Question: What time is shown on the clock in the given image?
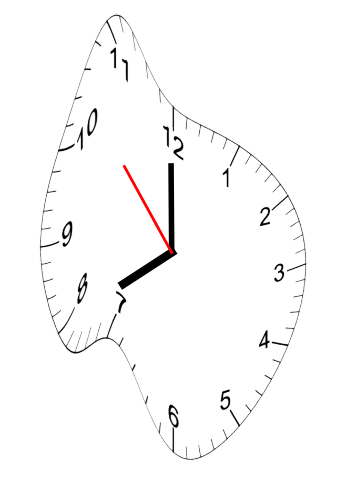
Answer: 07:59:53